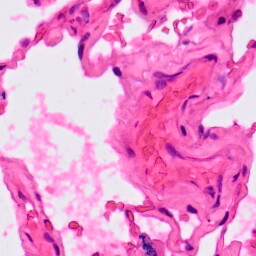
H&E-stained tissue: Lung